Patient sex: F
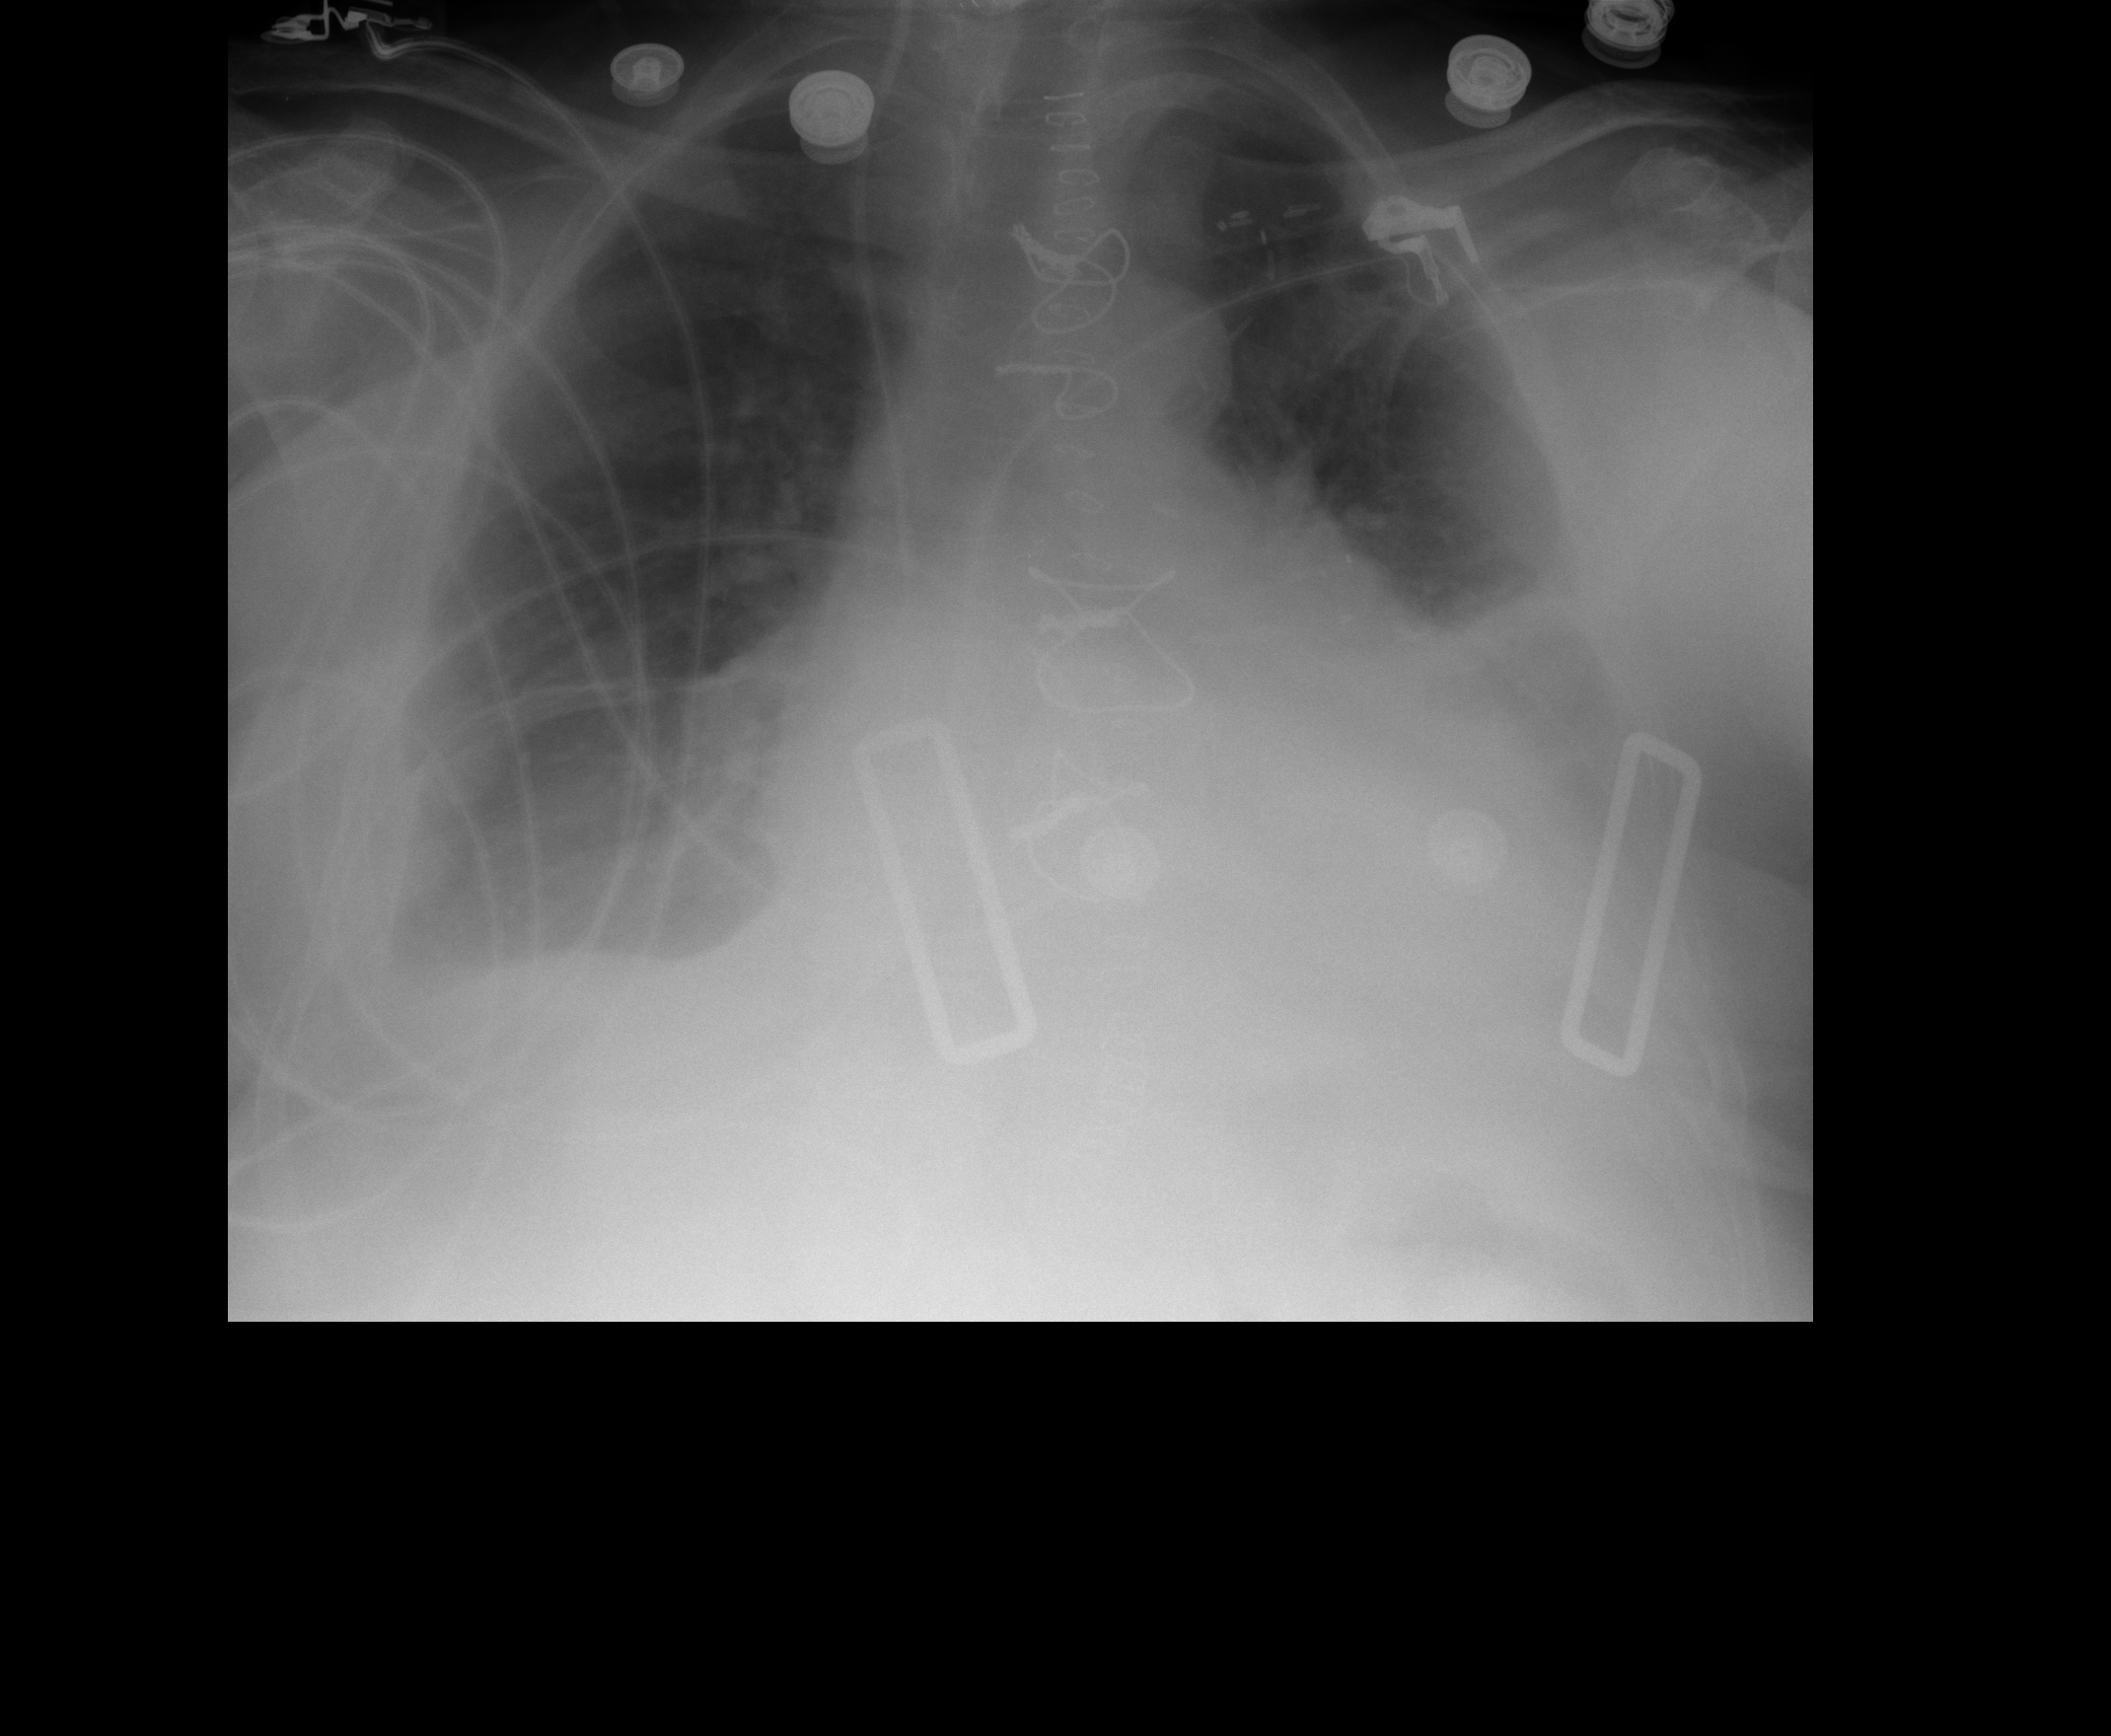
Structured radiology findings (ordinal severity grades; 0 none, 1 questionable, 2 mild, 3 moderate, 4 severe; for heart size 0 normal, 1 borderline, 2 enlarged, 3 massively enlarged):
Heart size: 2
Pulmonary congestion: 2
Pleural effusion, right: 2
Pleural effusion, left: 2
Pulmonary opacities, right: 0
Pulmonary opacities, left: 0
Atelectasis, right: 2
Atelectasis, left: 2